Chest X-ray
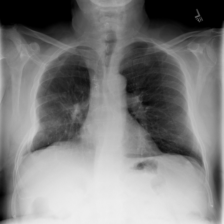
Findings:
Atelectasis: negative
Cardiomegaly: negative
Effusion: negative
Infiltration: negative
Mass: negative
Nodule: negative
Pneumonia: negative
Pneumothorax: negative
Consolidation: negative
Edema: negative
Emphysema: negative
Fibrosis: negative
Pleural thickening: positive
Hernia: negative